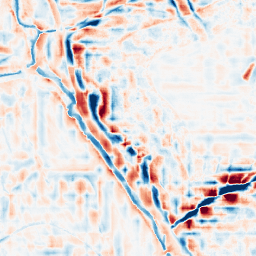
Category: wavelet
Decomposition family: wavelet_reverse_biorthogonal
Decomposition parameters: wavelet: rbio2.4
level: 4
Upsampling method: cubic_catmull_rom
Upsampling parameters: scale: 4
Upsampling scale: 4